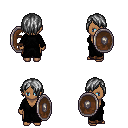
a pixel art fantasy rpg character, female body template, human, dark skin, gray robe, robe skirt, gray bangs hairstyle, shield, four views (front, back, left, right), 2x2 character sprite sheet, small pixel art, hard edges, no anti-aliasing